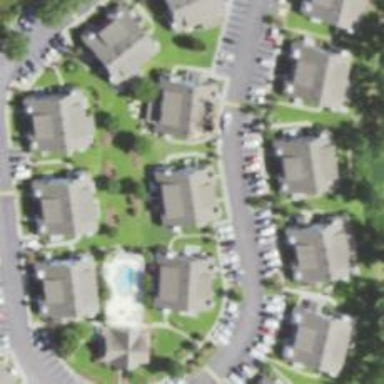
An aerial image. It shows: Neighborhood.